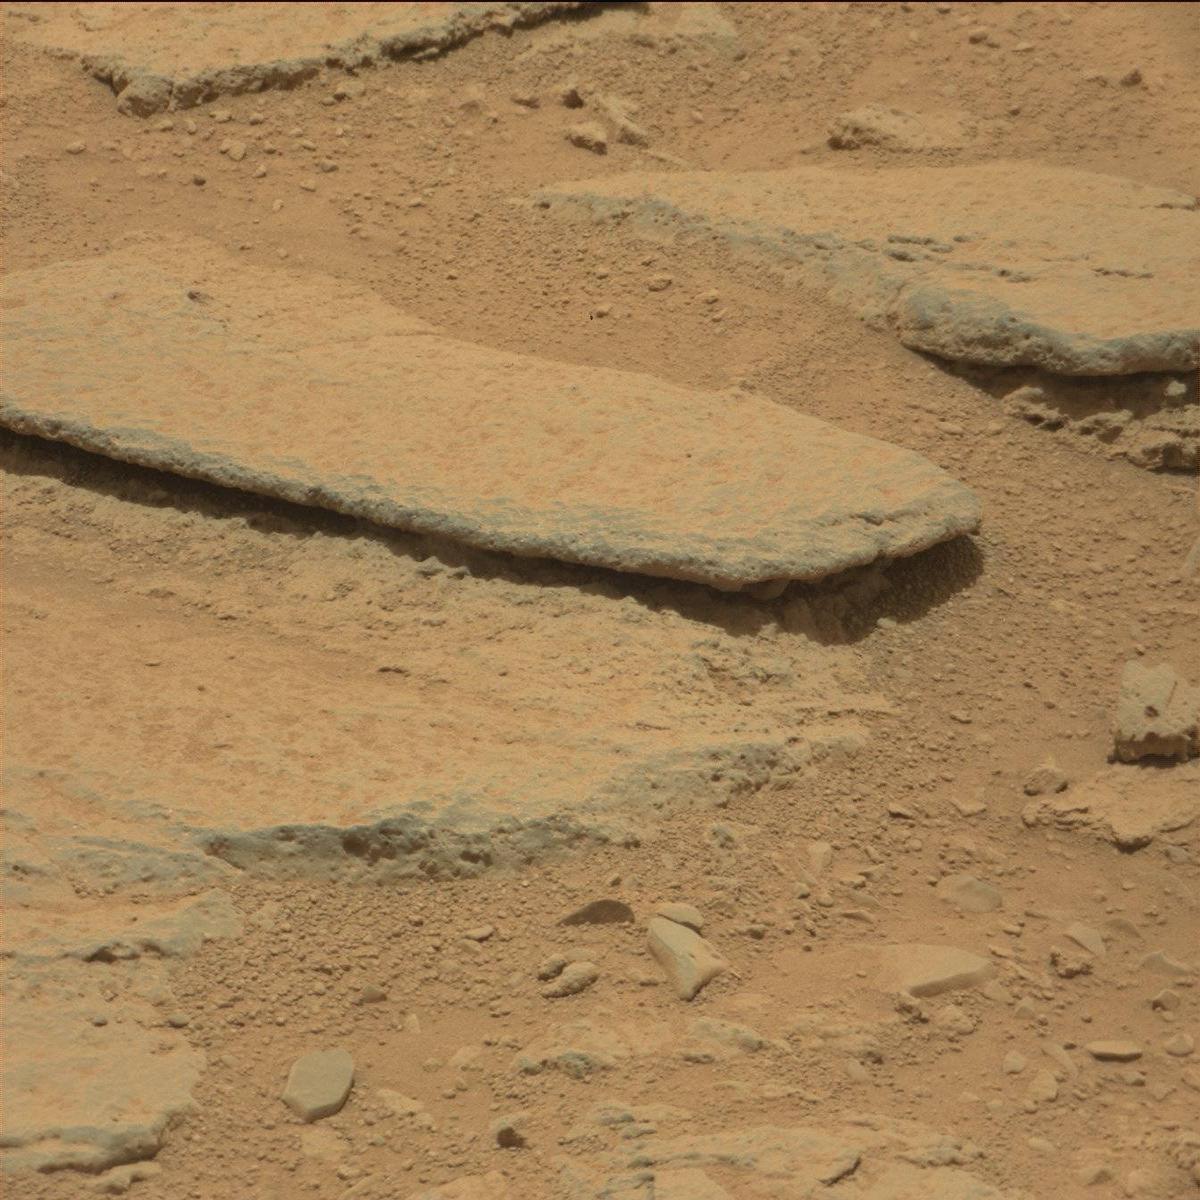
Terrain classes present: Bedrock, Sand / Soil